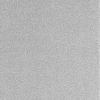
Atmospheric dust classification: dusty